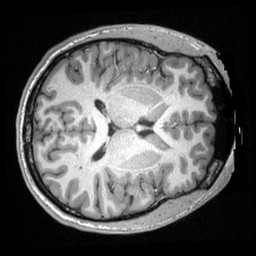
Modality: T1w
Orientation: axial
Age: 19
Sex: male